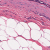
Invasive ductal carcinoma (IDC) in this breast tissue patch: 0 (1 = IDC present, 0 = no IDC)